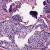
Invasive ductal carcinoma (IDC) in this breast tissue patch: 0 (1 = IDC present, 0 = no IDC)